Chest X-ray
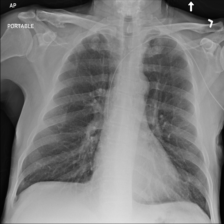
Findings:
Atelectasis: negative
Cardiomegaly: negative
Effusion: negative
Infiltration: negative
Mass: negative
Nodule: negative
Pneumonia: negative
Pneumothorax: negative
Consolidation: negative
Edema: negative
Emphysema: negative
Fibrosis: negative
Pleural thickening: negative
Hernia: negative